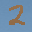
Label: 2